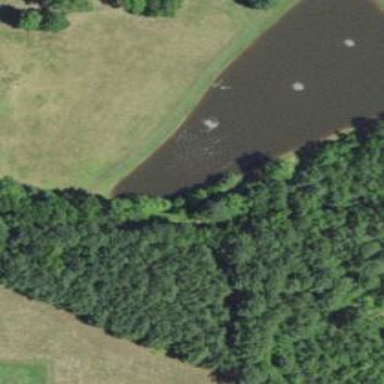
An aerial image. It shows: Pond with natural water.